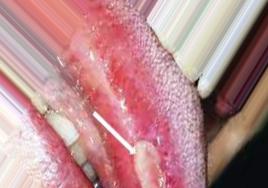
Condition: Mouth Ulcer